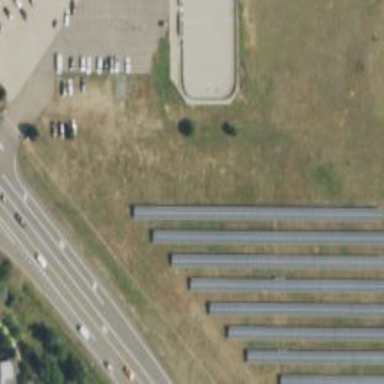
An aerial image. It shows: Solar power plant with photovoltaic technology. The plant produces electricity and is surrounded by fence.